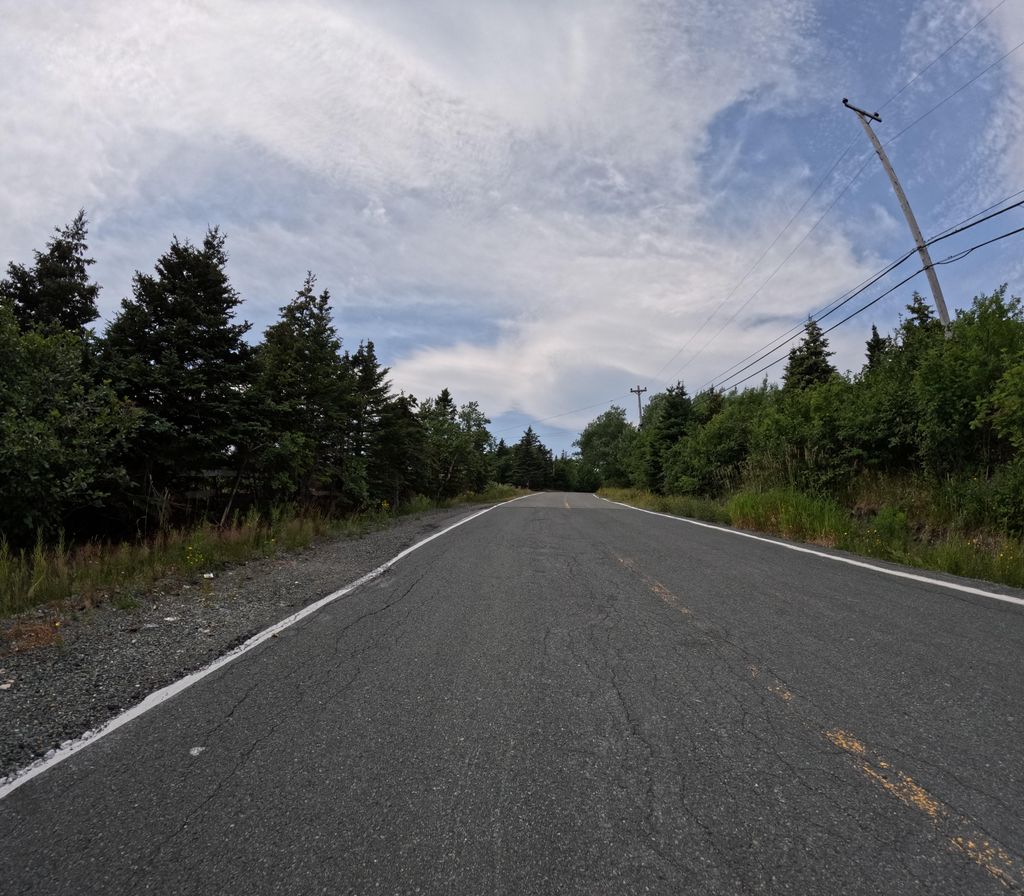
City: st_johns